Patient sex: M
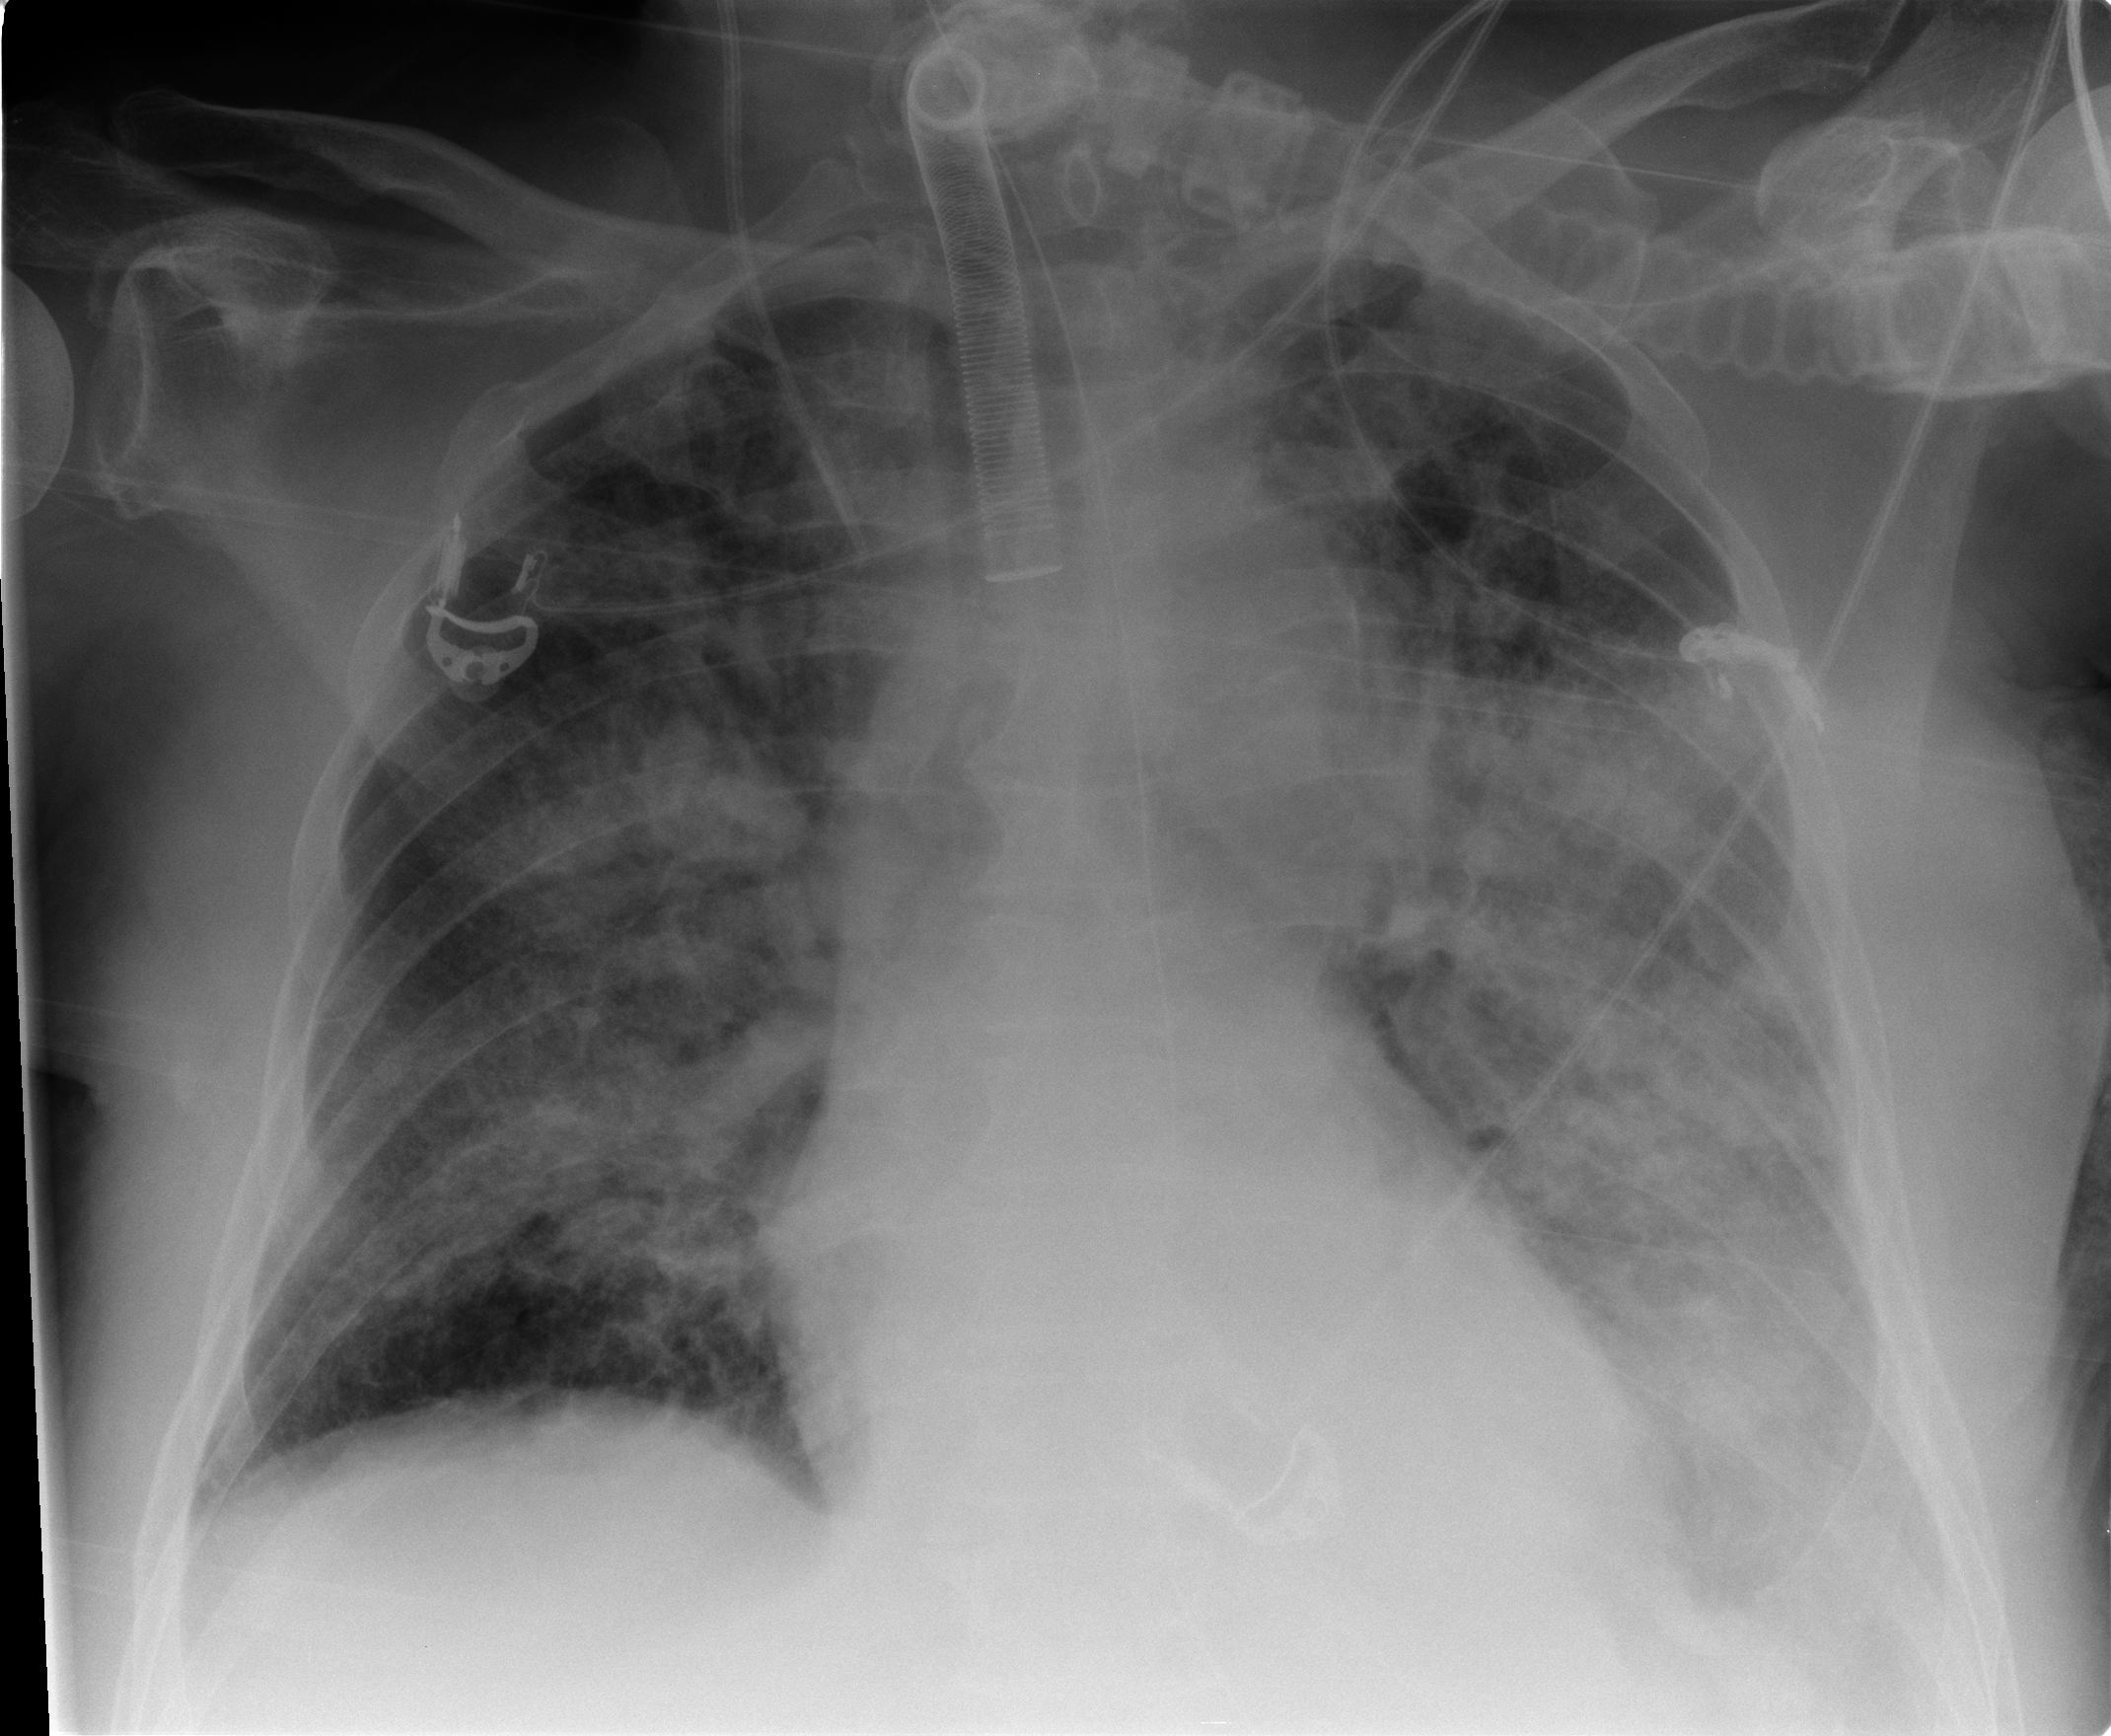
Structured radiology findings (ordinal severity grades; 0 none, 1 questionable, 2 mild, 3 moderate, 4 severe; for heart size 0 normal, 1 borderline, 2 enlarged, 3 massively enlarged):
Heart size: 0
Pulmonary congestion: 2
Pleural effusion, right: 0
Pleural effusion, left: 2
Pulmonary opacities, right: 3
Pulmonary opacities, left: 3
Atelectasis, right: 2
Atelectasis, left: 2